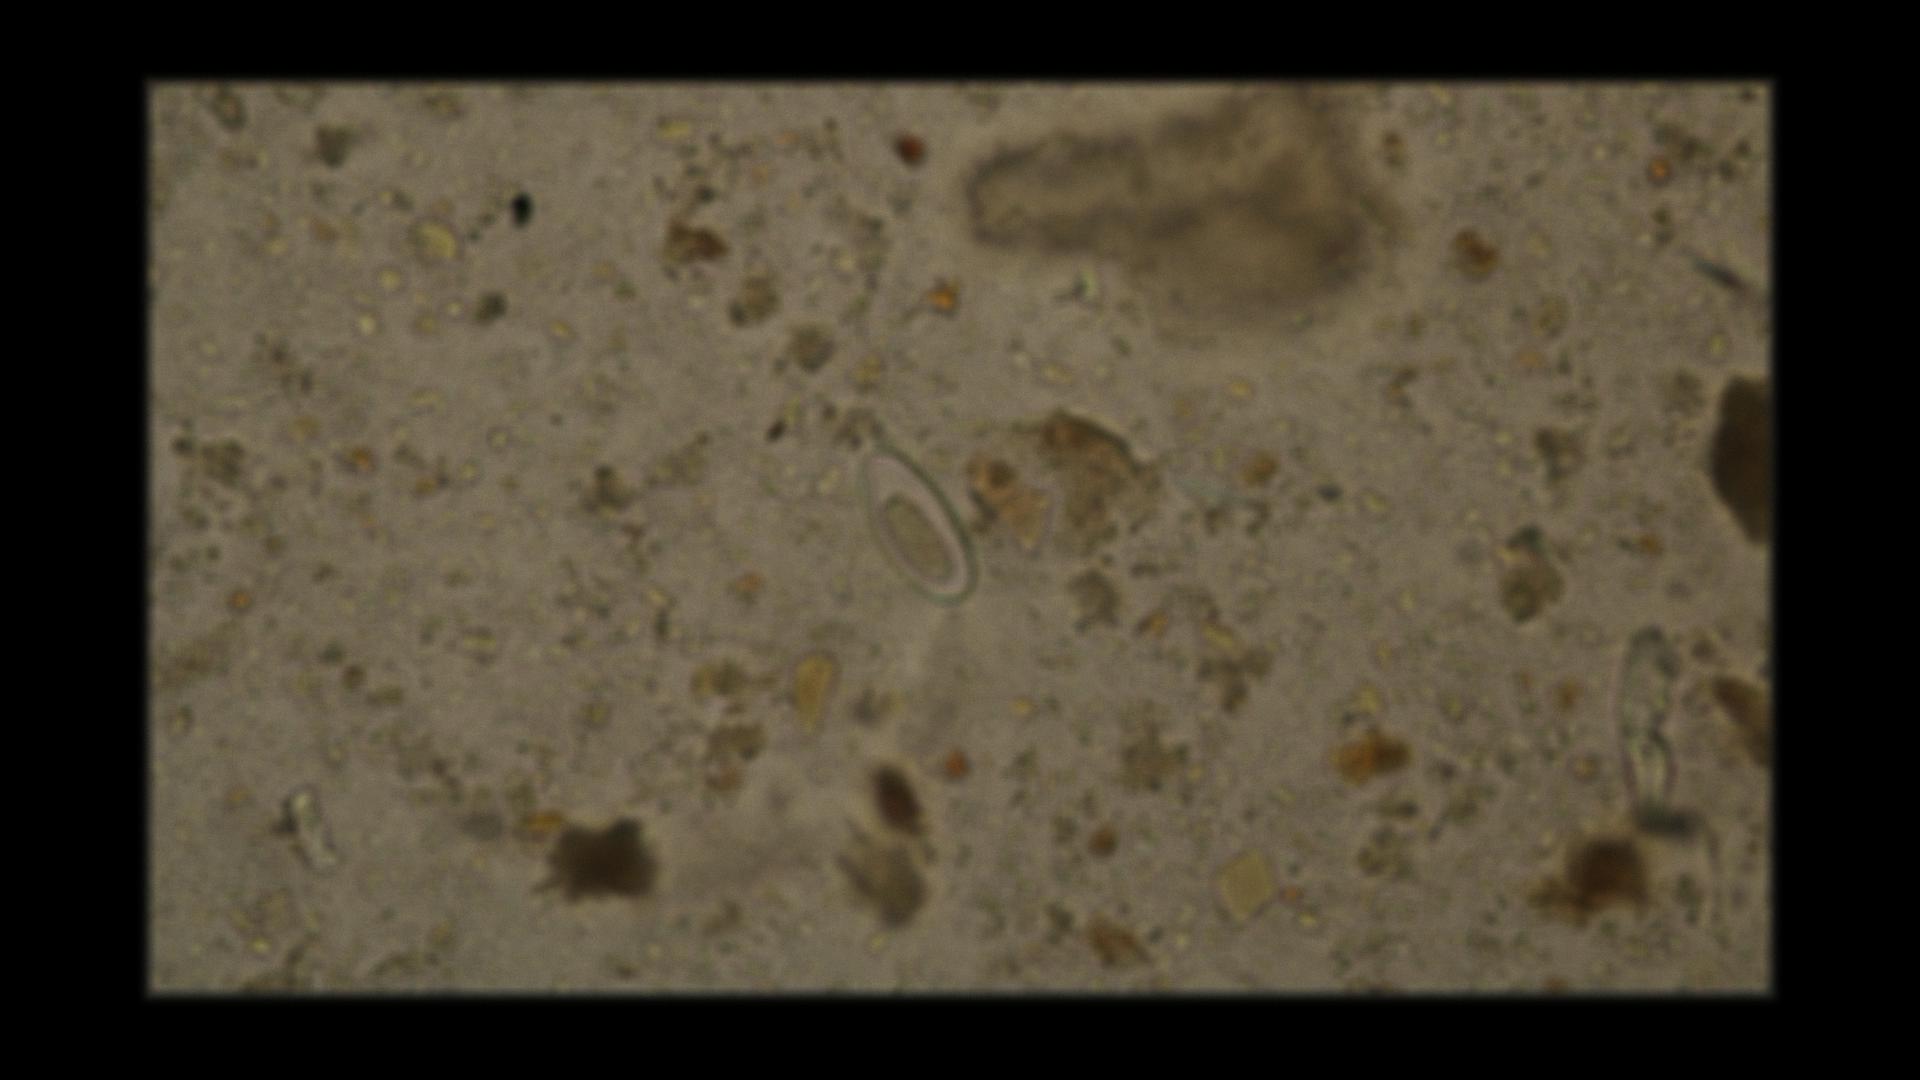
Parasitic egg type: Enterobius vermicularis